Field crop: maize
Growth stage: 2
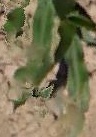
Species: maize